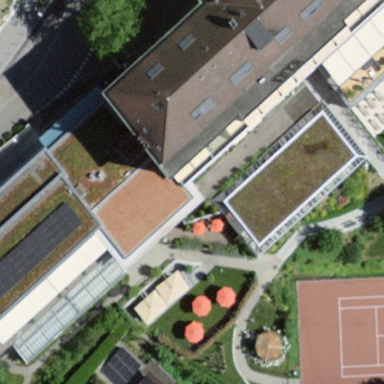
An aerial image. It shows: Hotel building.